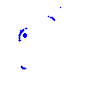
Particle: kaon